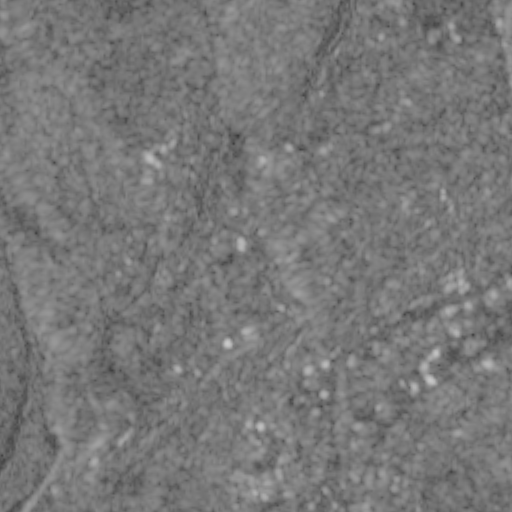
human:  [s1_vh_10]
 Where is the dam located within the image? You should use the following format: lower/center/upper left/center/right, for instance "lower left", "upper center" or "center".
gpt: The dam is located in the lower left of the image.
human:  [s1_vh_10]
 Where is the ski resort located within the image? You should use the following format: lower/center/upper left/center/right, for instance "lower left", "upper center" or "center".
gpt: The ski resort is located in the upper right of the image.
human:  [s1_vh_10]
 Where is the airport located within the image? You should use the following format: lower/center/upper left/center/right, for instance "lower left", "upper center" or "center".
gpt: There is no airport in the image.

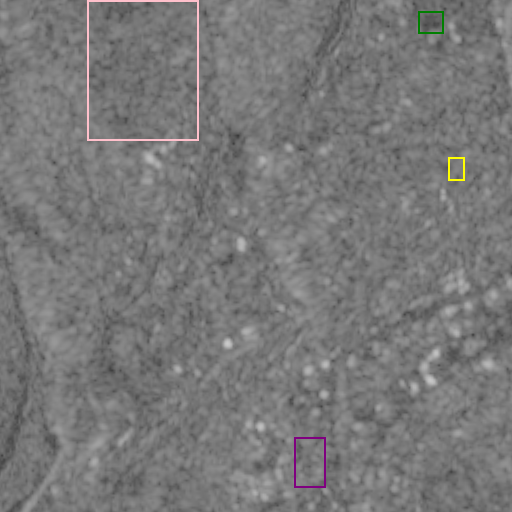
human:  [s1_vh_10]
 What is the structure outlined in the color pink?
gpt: The structure outlined in pink is a crop field.
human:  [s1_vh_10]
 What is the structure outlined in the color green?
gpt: The structure outlined in green is a park.
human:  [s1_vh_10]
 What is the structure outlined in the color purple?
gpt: The structure outlined in purple is a parking lot.
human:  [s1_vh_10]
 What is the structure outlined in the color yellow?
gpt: The structure outlined in yellow is a ski resort.
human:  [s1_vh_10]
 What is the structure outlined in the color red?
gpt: There is no red outline.